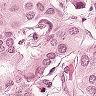
Metastatic tissue present: yes